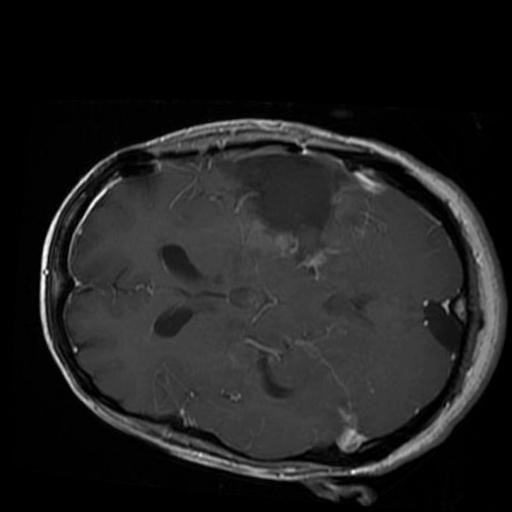
Label: brain_glioma